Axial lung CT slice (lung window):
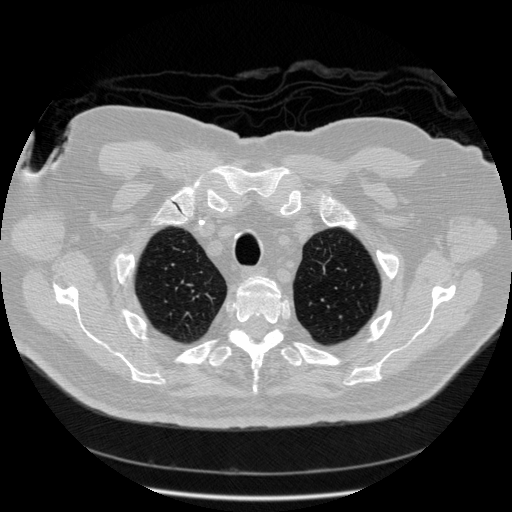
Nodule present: no